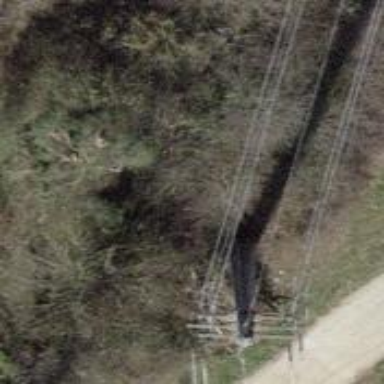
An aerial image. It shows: Concrete power pole.